Question: I am trying to come up with an algorithm to tell the difference between water and land. I have a 2D array holding only 0's(black squares) and 1's(grey squares), which produces this image. I colored one of the water areas blue so you can see what is supposed to be water. Water are the areas that are large and have a round shape. I colored some land areas green. All of the straight black lines are supposed to be land as well as some of the smaller round shapes.
Right now, all the black areas are represented as 0 and all grey areas as 1. So in the picture, the green and blue spots are both represented as being the same thing. I need some of the black areas(water) to be represented as 2 instead. What is a good way to do this? The best thing I came up with so far is to calculate the area of each black spot, and only allow areas above a certain threshold to be water. I think there are better ways though and am wondering what you guys think.

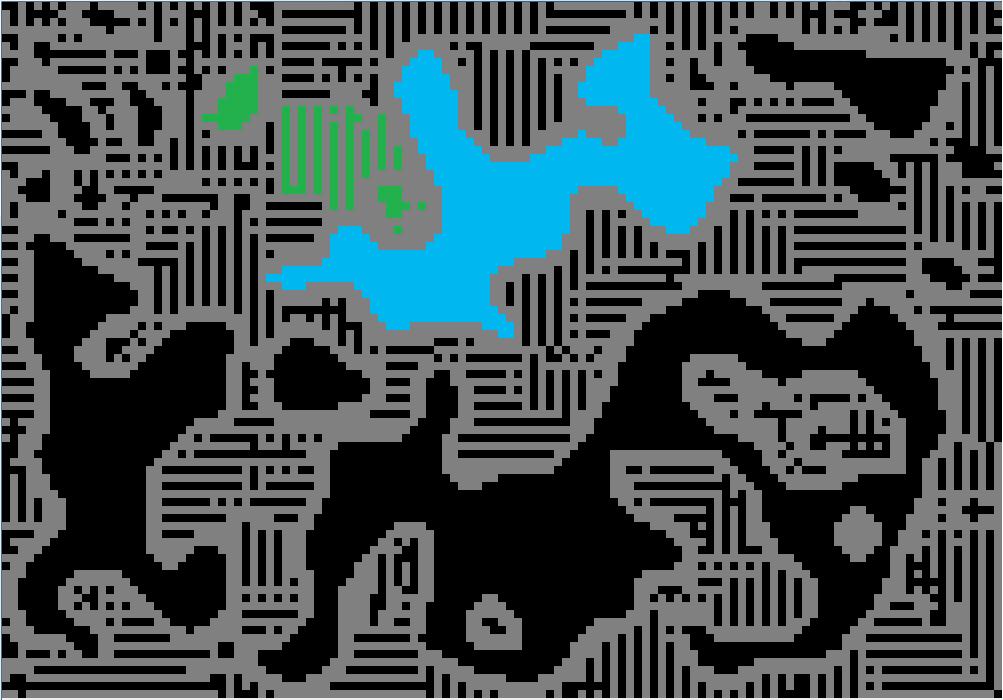
Answer: By combining the first two suggestions, I was able to come to a solution. I first look for water tiles that are surrounded by an arbitrary number of water tiles(i.e 4 in each direction) and then use the flood-fill algorithm to set the entire body of water to actually be water. Here is a picture of the
result. I added a coastline as well for looks. As you can see, the smaller round bodies are still land, which is exactly what I wanted.